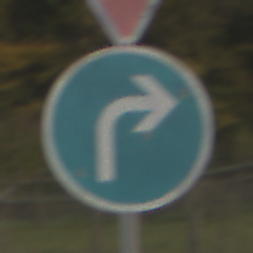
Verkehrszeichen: VorgeschriebeneFahrtrichtungRechts
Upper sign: VorfahrtGewaehren
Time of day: SunriseSunset
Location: Outdoor (Nature)
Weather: PartlyCloudy
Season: NotSpecified
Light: Natural